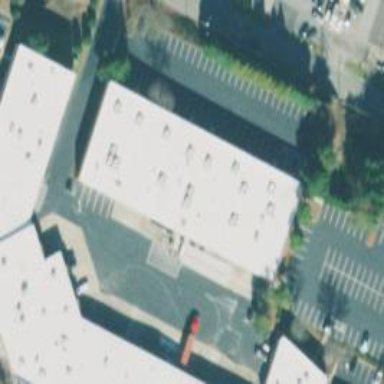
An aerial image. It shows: Commercial building.